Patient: sex M, age 64
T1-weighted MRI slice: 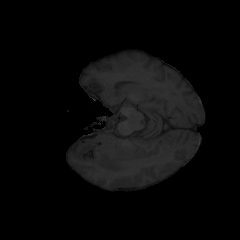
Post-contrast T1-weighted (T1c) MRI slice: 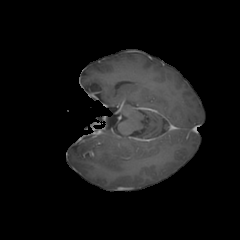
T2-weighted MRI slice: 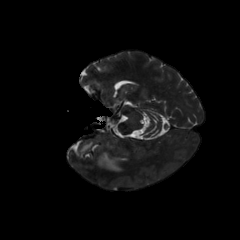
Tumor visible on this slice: yes
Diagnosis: Astrocytoma, IDH-mutant
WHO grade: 3